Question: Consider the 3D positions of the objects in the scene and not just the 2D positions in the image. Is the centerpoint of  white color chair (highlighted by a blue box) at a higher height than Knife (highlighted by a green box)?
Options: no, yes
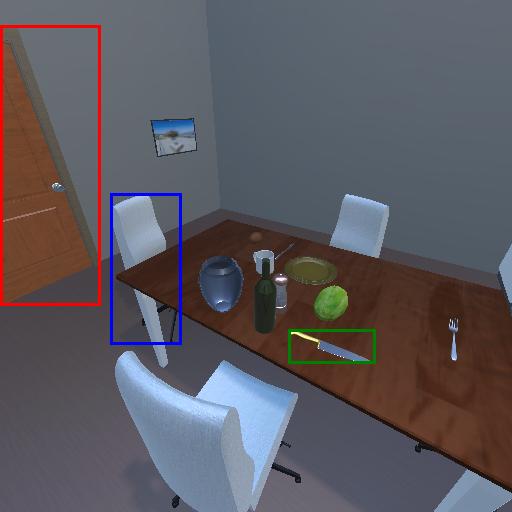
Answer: no